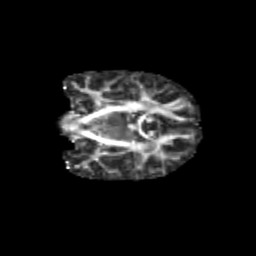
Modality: FA
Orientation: coronal
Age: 10
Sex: female
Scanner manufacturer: siemens
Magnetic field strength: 3 T
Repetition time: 3.8 s
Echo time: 0.07 s